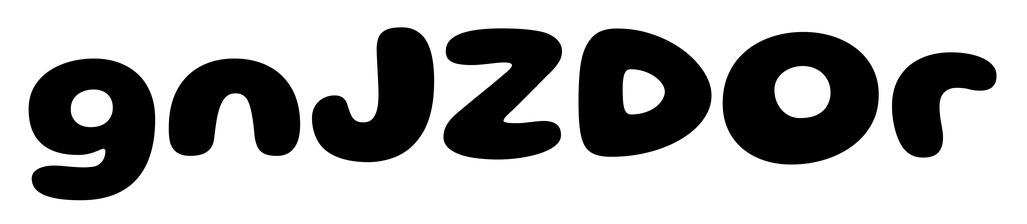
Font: Gluten_Bold